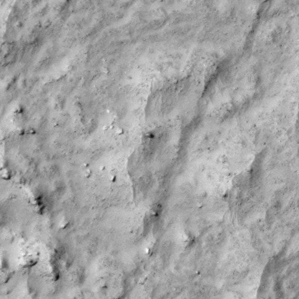
Label: non_frost